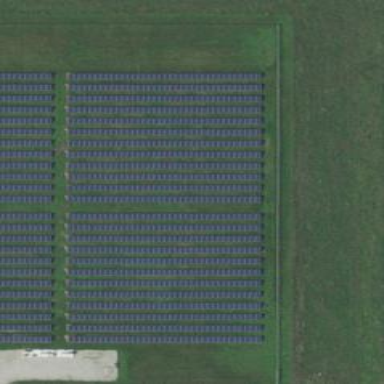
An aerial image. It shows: Solar power plant utilizing photovoltaic technology.